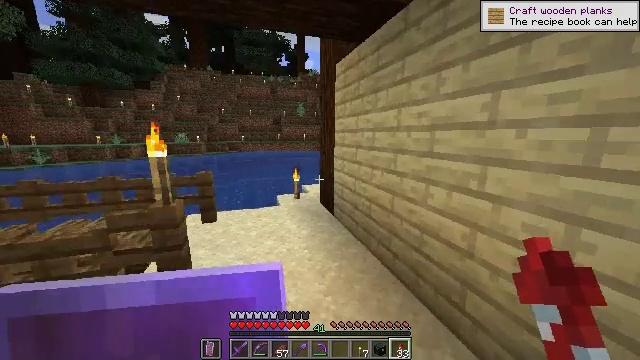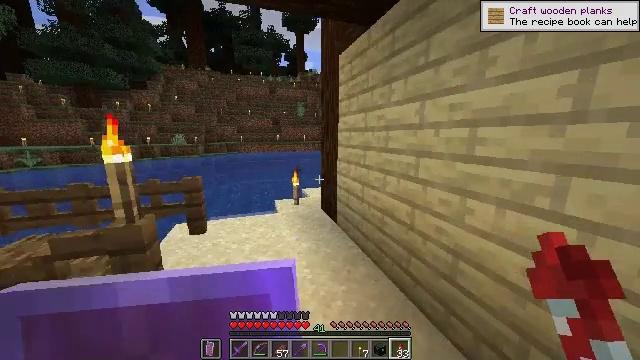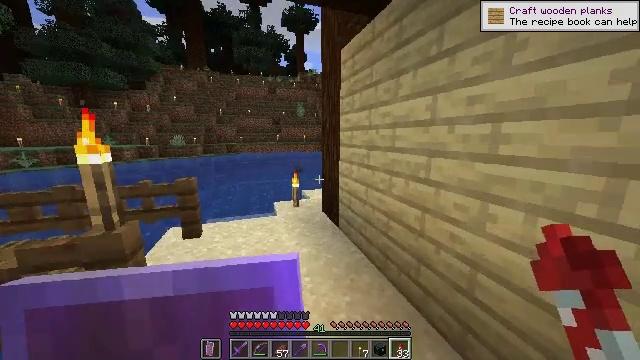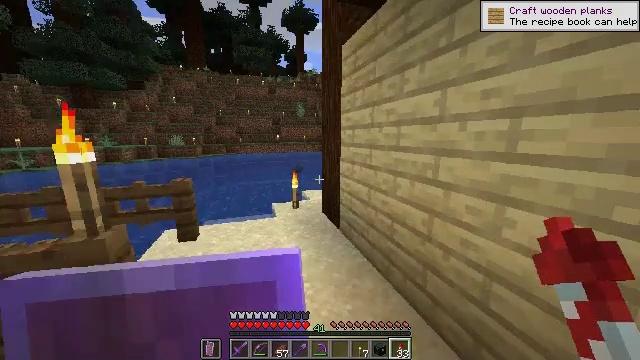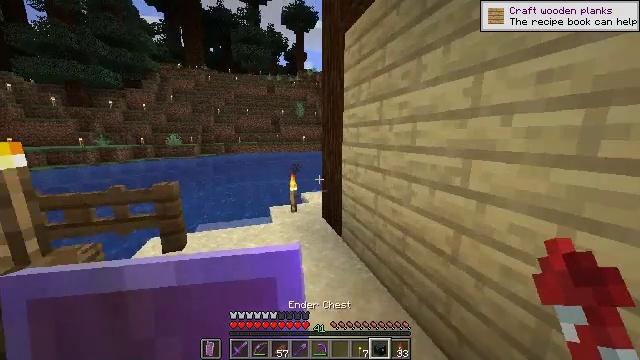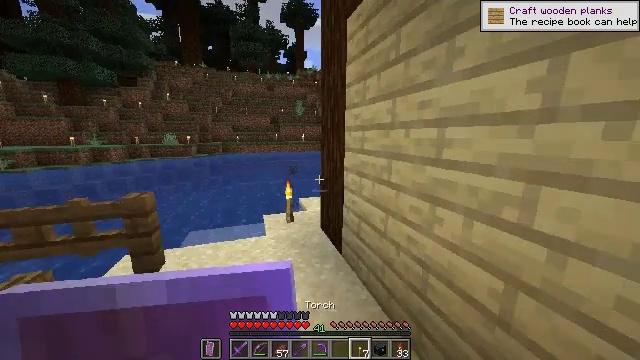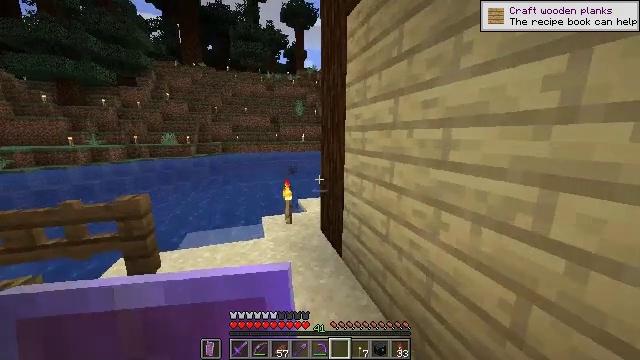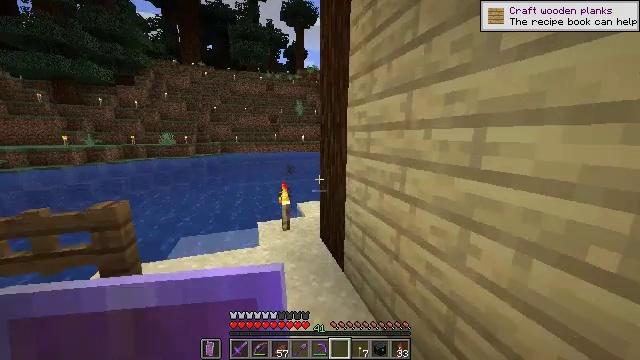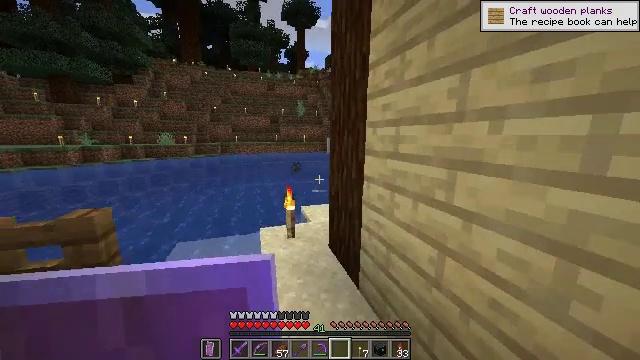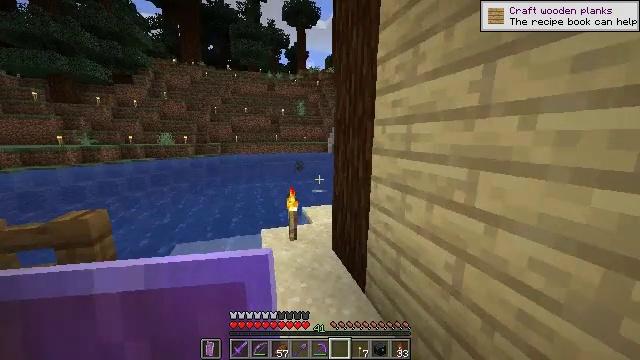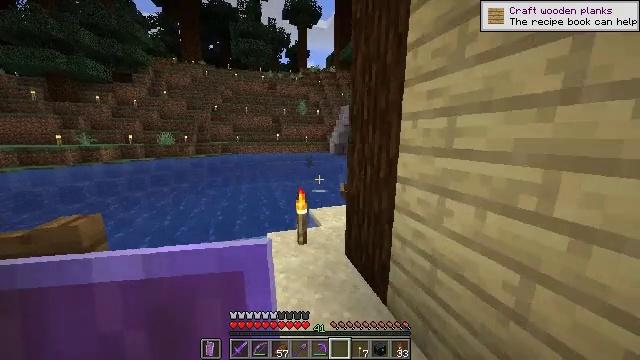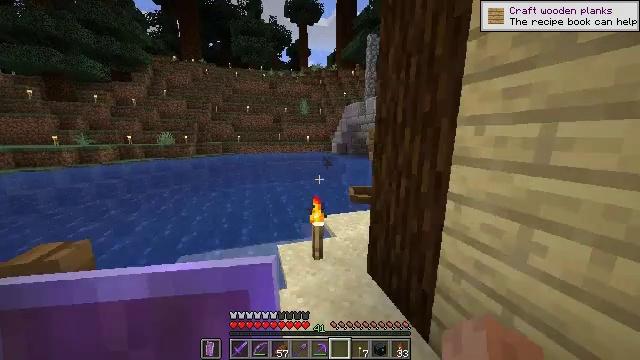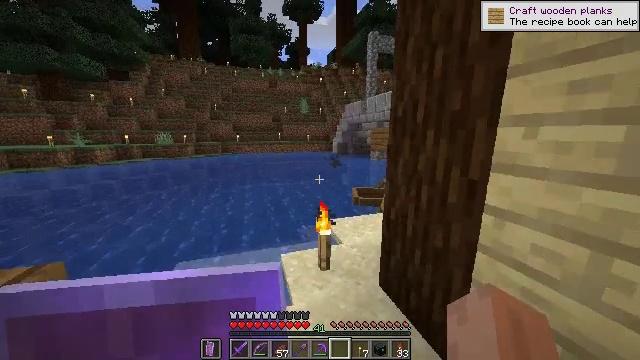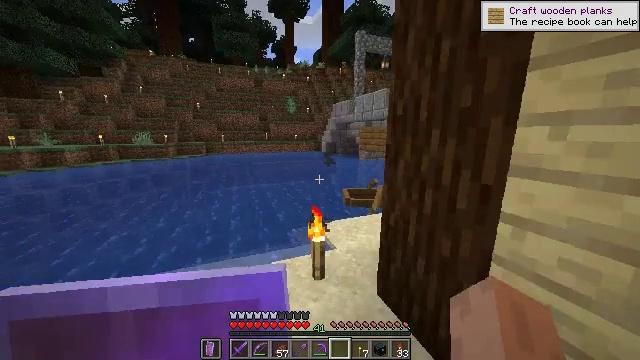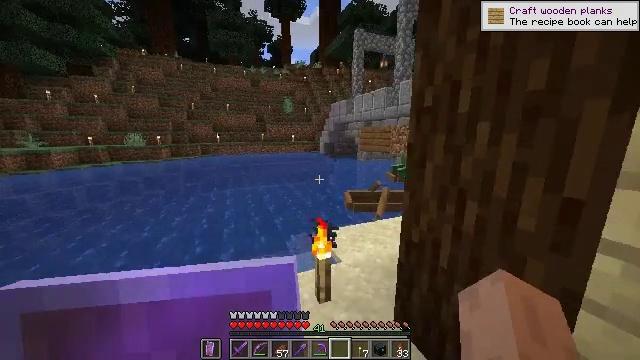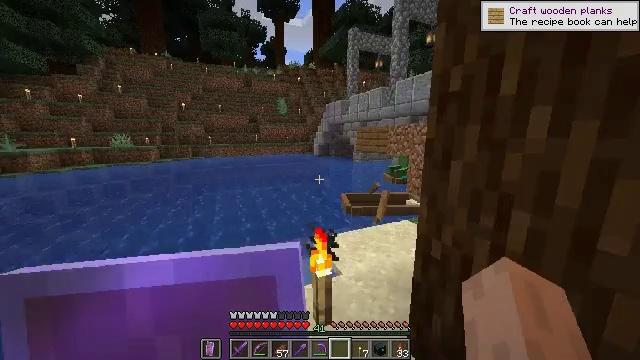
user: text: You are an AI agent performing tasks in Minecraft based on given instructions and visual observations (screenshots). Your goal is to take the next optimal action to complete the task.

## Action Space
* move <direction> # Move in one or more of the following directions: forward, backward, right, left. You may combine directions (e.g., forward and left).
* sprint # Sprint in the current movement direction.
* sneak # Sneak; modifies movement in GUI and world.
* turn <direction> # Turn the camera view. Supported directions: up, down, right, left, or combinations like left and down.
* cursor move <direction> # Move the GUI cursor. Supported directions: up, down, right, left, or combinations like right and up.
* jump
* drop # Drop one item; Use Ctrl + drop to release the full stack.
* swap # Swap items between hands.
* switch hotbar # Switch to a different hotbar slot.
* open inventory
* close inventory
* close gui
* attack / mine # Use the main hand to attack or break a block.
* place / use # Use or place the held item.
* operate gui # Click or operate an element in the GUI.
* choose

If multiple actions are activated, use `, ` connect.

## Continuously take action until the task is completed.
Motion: motion action
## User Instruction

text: Combine dark oak planks and sticks to make a dark oak fence gate.
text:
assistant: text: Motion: move forward, sprint
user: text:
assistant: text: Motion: move forward, sprint
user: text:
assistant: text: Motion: move forward, sprint
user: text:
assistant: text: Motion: move forward, sprint
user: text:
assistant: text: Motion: move forward, sprint
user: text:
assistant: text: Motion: move forward, sprint
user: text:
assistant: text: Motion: move forward and move left, sprint
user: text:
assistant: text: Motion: move forward and move left, sprint
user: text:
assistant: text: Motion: move forward and move left, sprint
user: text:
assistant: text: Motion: move forward and move left, sprint
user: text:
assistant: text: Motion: move forward, sprint
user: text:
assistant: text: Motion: move forward, sprint
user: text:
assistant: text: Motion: move forward, sprint, turn right
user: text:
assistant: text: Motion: move forward, sprint
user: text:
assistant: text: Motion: move forward, sprint, turn right
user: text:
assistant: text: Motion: move forward, sprint, turn right
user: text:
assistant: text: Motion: move forward, sprint
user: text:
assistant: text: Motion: move forward, sprint
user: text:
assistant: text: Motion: move forward, sprint, turn right
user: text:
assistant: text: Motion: move forward, sprint, turn right
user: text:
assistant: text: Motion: move forward, sprint, turn right
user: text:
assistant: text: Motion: move forward, sprint, turn right and down
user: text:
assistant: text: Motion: move forward, sprint, turn right
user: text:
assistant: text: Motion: move forward, sprint, turn right
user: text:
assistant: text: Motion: move forward, sprint
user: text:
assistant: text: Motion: move forward, sprint, turn right
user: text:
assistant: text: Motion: move forward, sprint, turn right
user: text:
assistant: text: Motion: move forward, sprint, turn right
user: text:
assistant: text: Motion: move forward, sprint, turn right
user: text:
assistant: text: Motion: move forward, sprint, turn right